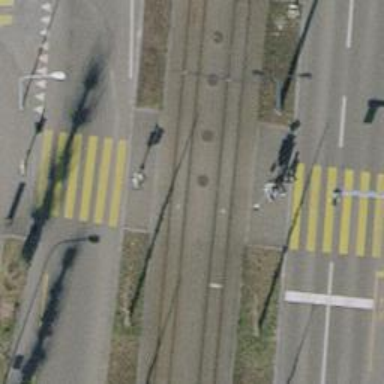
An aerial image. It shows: Tram crossing on the railway.